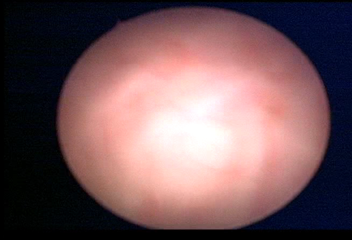
Modality: WLC
Class: Normal mucosa
Bladder cancer association: No